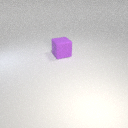
large purple rubber cube